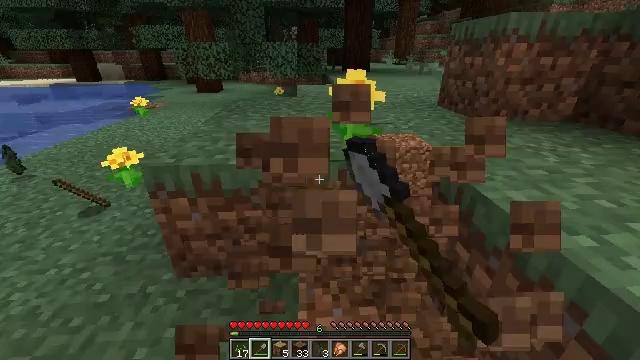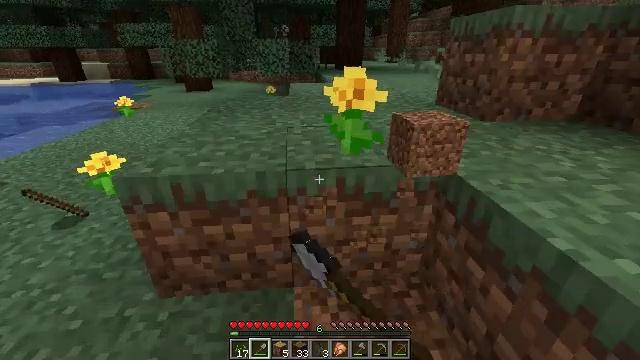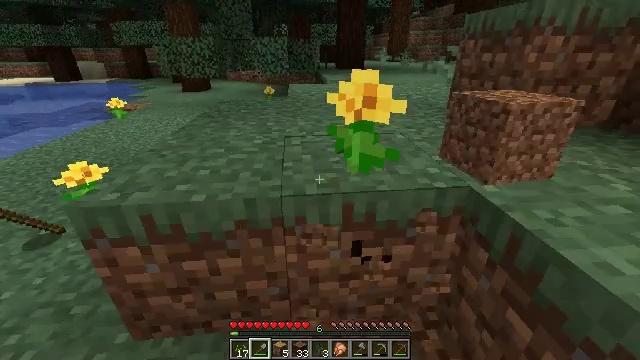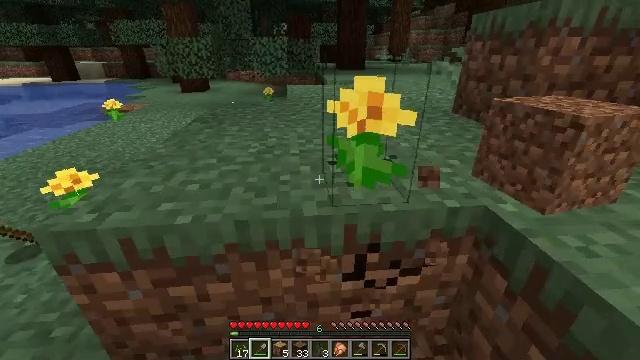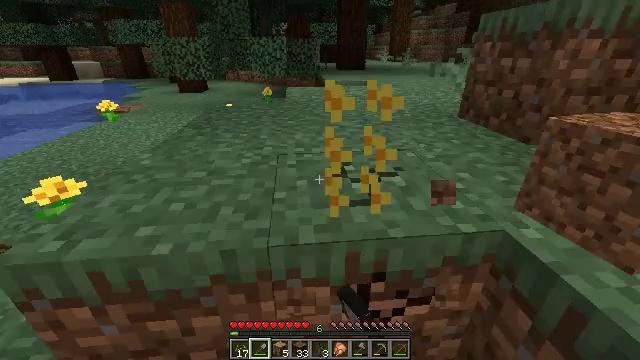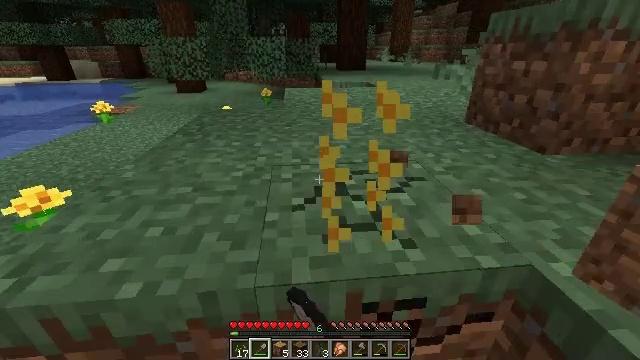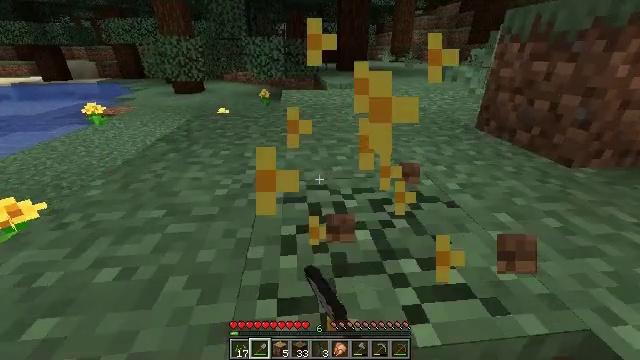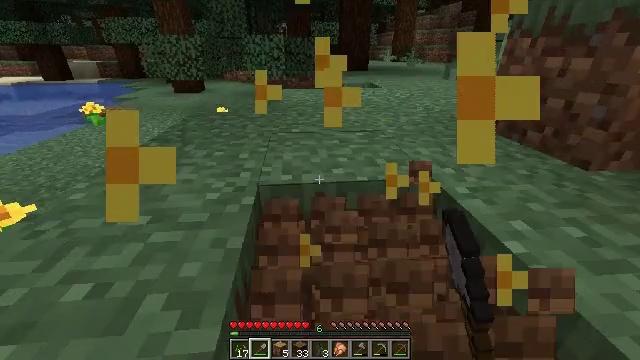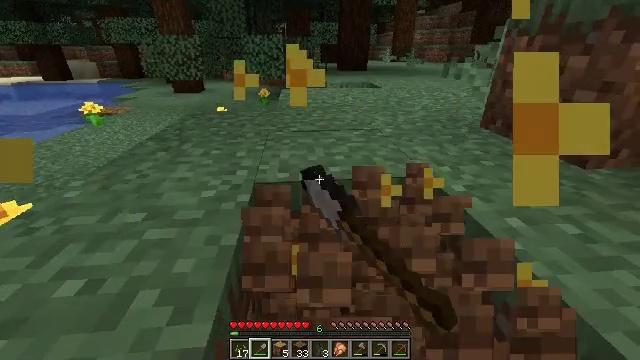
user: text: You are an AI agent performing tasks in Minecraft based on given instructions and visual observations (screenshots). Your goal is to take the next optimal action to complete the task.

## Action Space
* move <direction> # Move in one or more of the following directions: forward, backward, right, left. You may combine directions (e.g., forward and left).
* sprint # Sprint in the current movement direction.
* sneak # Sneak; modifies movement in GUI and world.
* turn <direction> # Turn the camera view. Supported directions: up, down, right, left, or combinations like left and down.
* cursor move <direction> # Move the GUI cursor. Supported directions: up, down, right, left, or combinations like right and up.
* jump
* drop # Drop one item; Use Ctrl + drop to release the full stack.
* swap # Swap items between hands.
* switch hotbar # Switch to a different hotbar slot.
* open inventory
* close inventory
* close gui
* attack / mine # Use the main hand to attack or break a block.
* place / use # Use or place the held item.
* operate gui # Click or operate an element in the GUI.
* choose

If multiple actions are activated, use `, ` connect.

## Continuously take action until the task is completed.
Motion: motion action
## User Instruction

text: Gather dandelions in the field.
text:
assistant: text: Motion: move forward, turn right, attack / mine
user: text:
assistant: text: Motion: move forward, attack / mine
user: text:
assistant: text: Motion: move forward, attack / mine
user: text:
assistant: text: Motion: move forward, attack / mine
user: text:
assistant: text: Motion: move forward, attack / mine
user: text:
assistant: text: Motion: move forward, attack / mine
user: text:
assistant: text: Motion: move forward, attack / mine
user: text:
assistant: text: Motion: move forward, attack / mine
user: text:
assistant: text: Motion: attack / mine